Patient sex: M
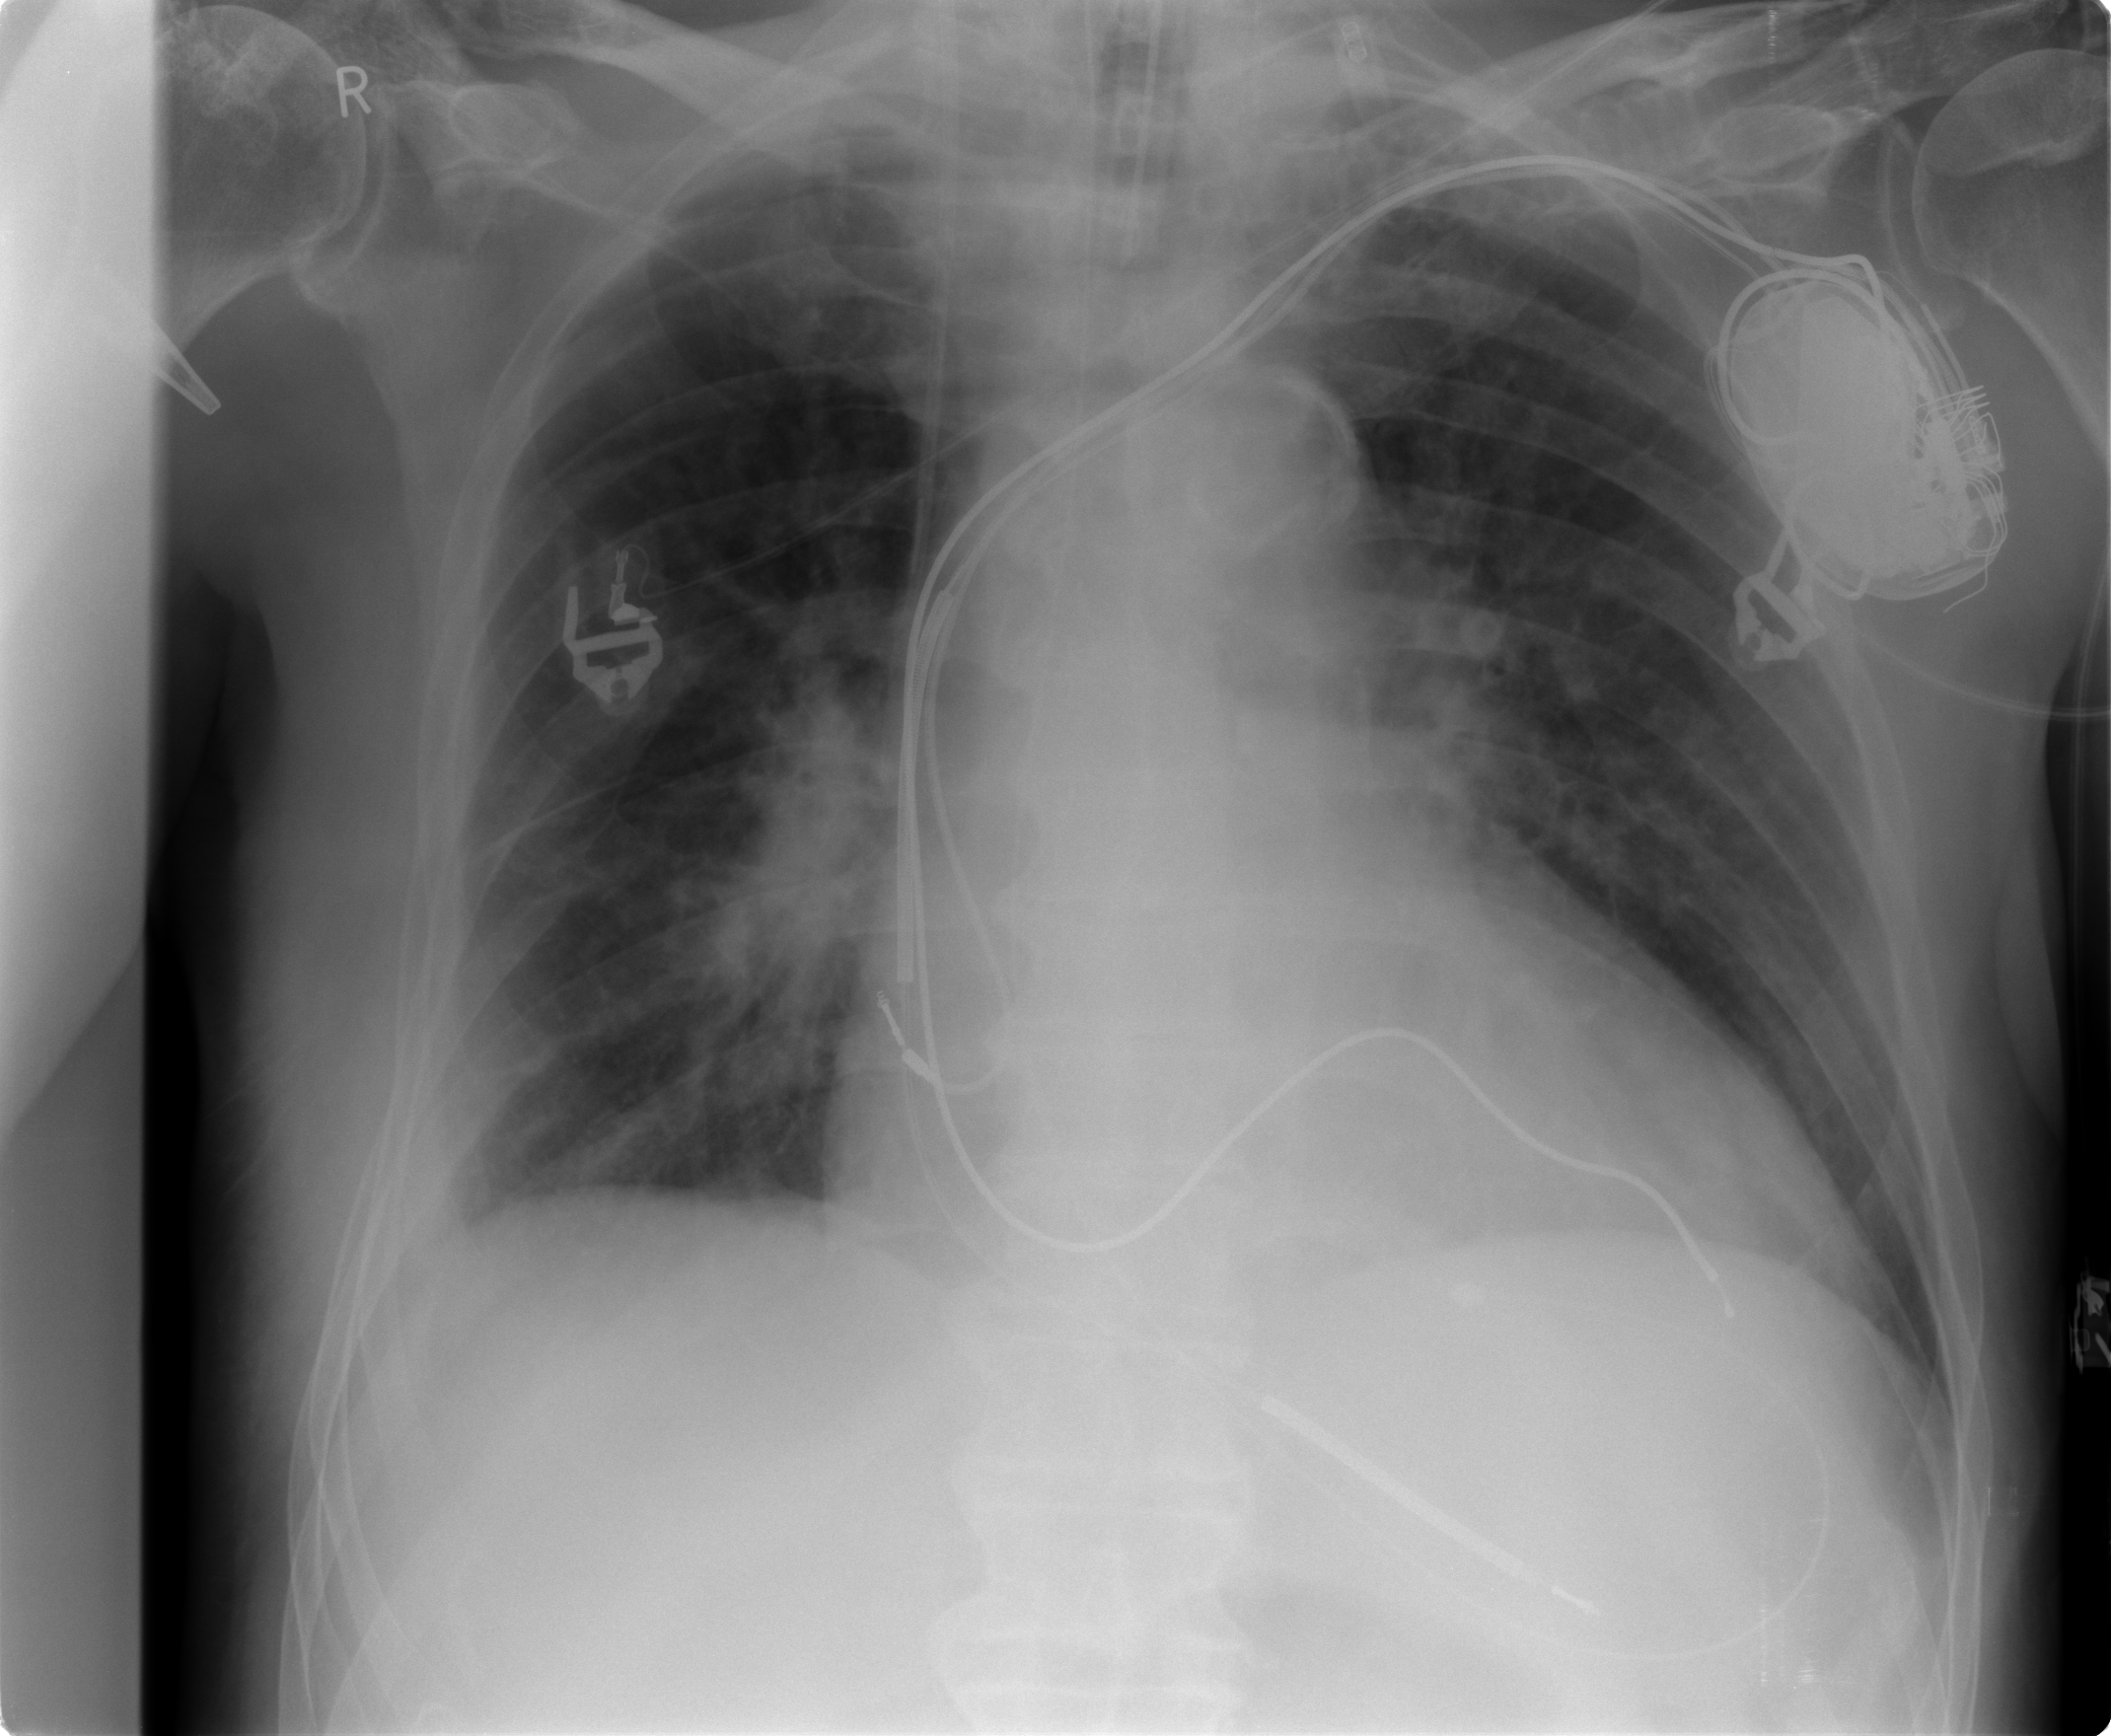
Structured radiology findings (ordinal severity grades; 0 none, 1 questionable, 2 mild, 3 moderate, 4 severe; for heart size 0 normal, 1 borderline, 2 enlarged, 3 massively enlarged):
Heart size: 2
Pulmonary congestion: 2
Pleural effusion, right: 0
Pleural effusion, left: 0
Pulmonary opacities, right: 1
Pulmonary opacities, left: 0
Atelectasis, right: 2
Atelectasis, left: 0